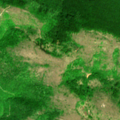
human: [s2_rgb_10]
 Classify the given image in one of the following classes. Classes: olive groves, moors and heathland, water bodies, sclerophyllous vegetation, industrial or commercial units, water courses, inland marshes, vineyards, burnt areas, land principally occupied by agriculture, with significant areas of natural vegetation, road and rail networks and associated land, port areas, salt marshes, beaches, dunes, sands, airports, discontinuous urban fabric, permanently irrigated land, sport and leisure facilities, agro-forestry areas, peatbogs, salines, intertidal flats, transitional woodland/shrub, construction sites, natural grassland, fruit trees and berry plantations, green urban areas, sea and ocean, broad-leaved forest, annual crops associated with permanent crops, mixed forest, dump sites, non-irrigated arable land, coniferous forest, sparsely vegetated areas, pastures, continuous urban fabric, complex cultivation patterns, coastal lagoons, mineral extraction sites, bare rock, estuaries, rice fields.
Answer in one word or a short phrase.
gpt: broad-leaved forest, natural grassland, transitional woodland/shrub